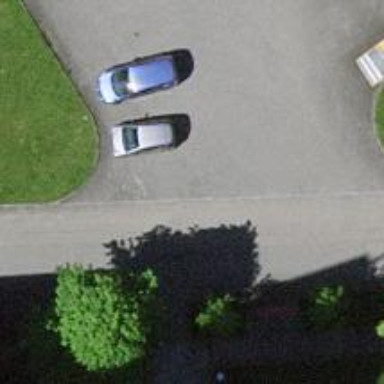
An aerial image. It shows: Road serving as parking aisle.